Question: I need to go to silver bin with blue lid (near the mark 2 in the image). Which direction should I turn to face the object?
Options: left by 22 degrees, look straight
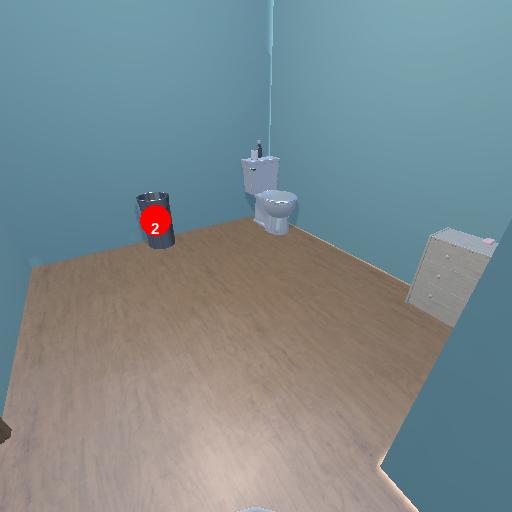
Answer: left by 22 degrees